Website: crate-barrel
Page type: account-selection
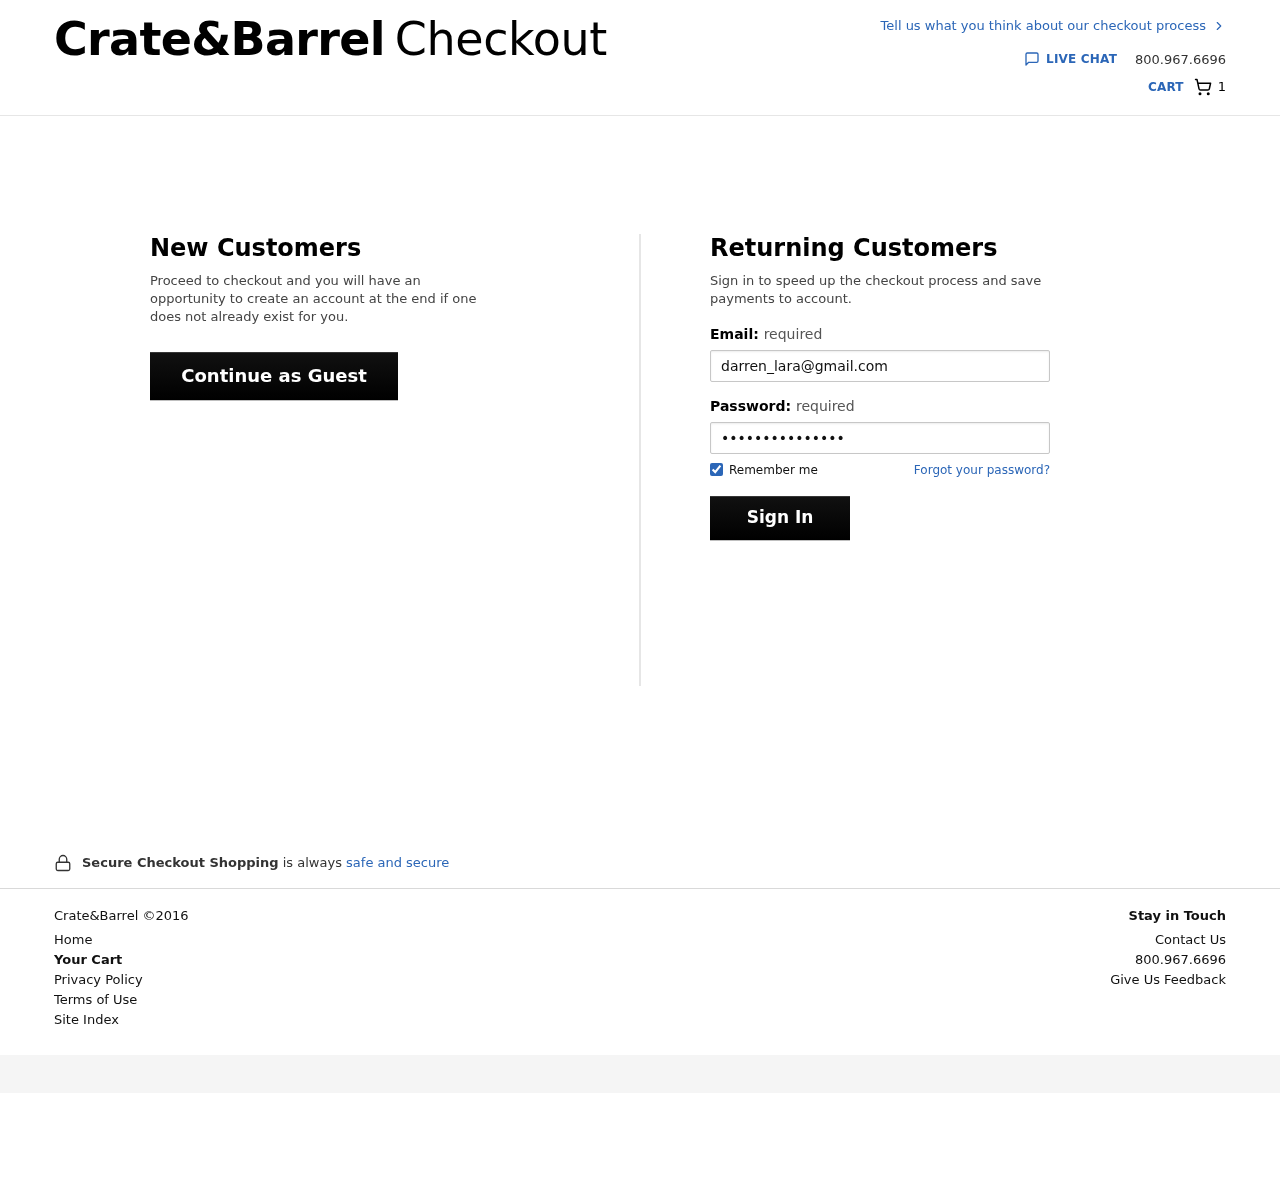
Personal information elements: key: PII_EMAIL
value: darren_lara@gmail.com
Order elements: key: ORDER_NUM_ITEMS
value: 1